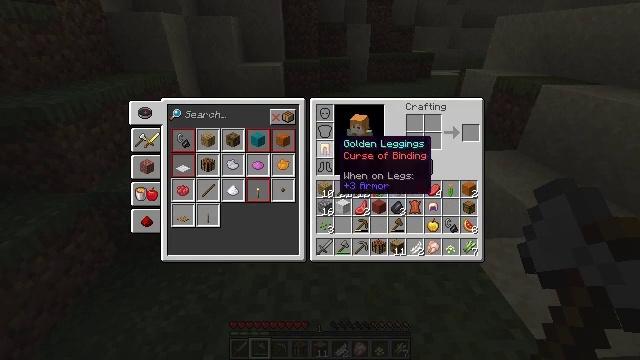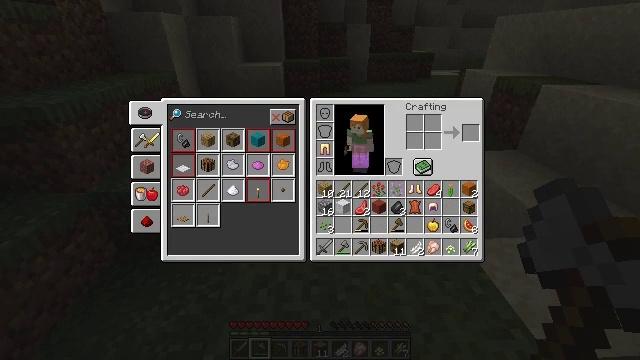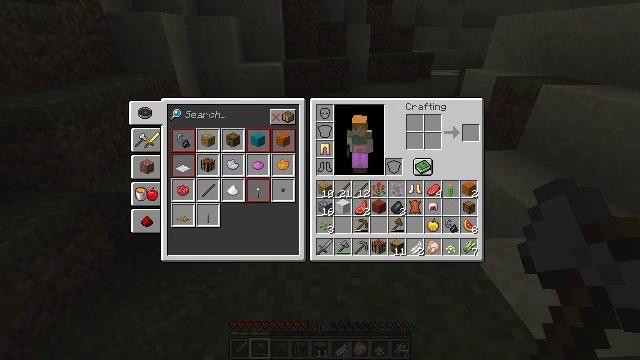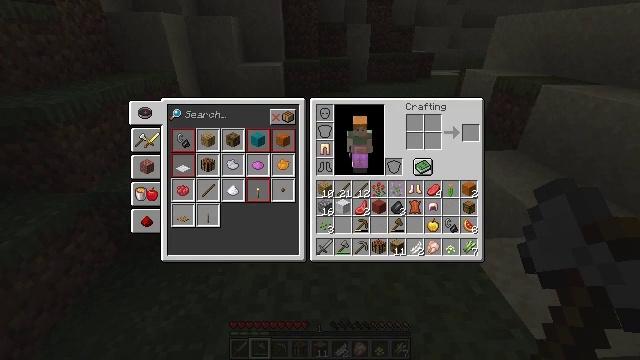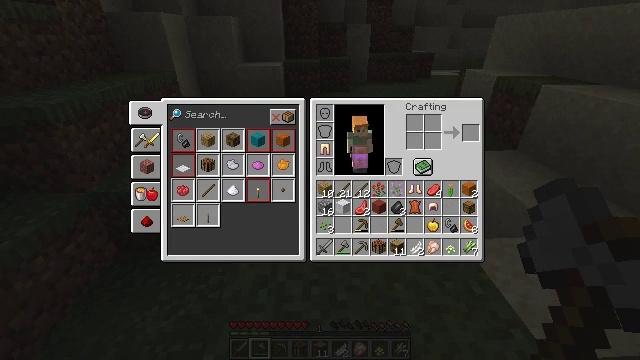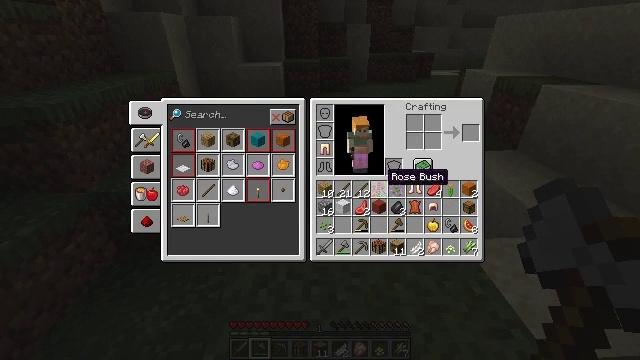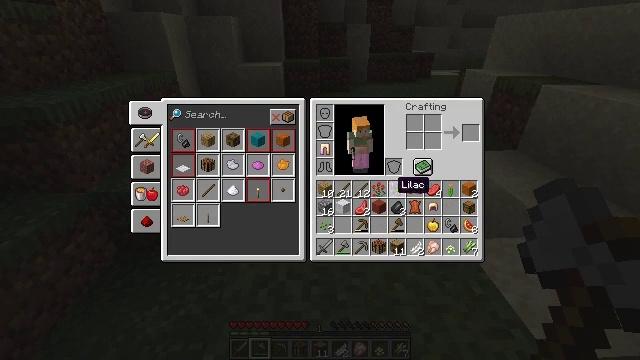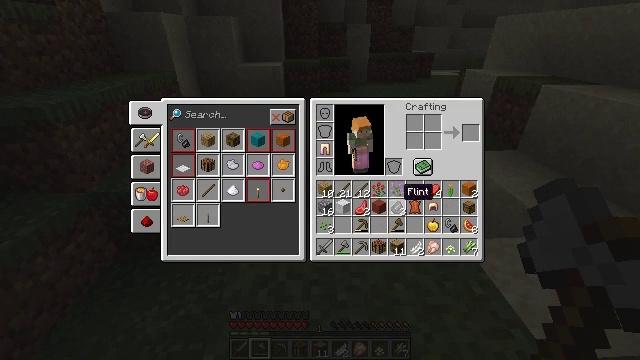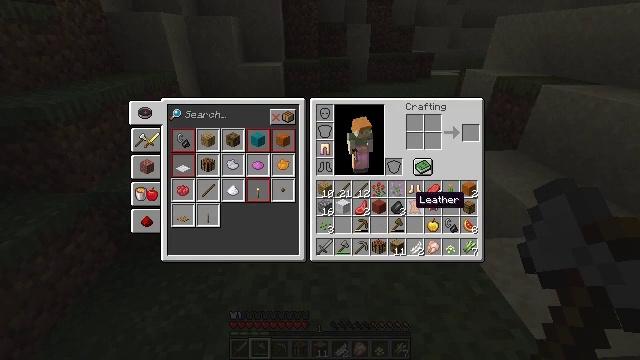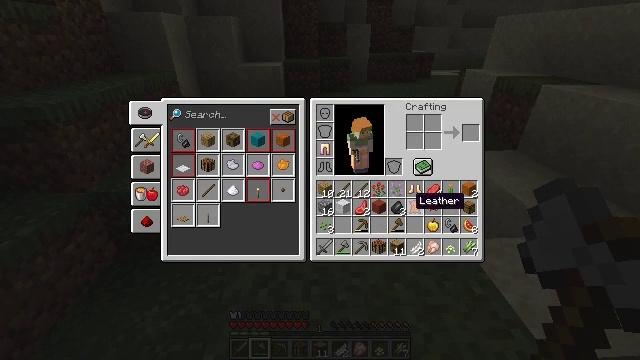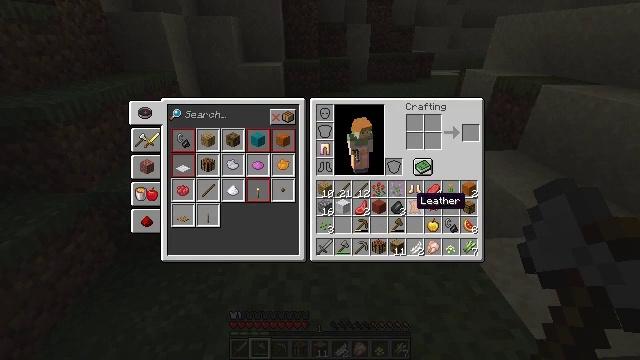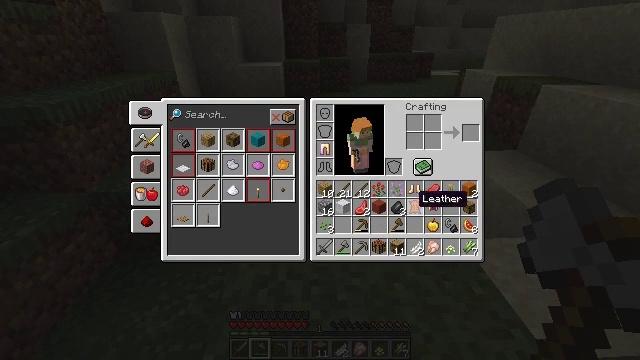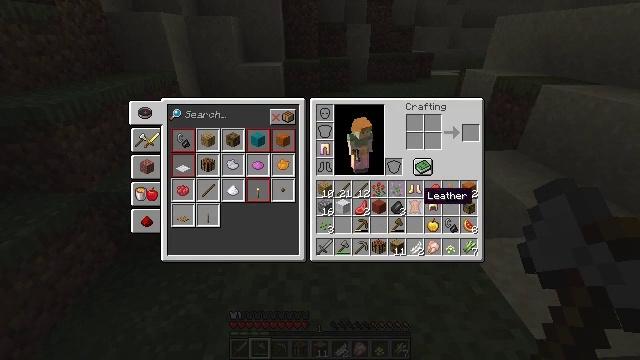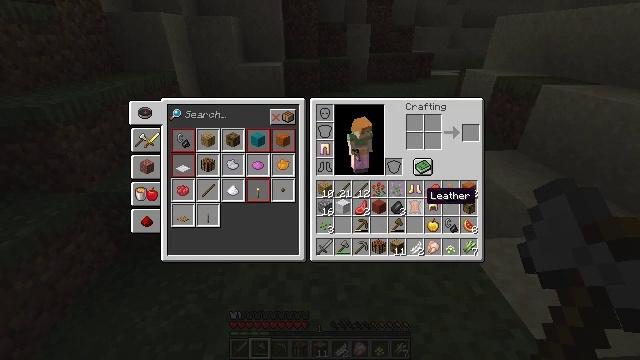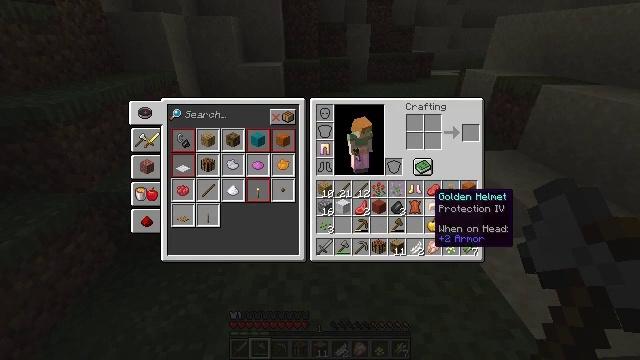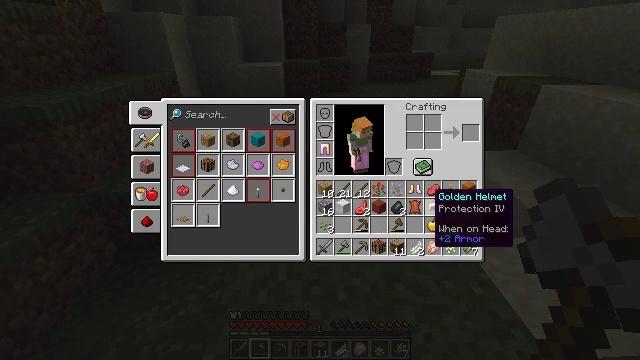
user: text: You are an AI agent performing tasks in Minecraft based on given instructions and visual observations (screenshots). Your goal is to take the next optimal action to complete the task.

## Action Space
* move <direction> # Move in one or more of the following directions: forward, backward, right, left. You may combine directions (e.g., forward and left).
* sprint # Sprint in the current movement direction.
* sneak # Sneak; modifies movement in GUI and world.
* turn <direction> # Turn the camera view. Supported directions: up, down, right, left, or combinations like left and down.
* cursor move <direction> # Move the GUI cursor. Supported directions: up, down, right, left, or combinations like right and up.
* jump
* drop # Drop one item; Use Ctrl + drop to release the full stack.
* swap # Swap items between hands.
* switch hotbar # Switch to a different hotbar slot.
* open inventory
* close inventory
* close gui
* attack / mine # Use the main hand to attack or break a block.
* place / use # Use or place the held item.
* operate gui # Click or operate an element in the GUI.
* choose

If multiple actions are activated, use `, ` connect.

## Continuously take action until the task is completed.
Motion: motion action
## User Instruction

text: Attack the ground to gather sand.
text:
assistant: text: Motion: cursor move right and down
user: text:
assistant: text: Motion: cursor move right and down
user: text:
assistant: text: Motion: no_op
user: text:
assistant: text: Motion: cursor move right
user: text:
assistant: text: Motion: cursor move down
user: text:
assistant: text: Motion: cursor move right and down
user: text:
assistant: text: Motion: no_op
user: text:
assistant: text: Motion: cursor move right and down
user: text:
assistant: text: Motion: no_op
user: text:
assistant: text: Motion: no_op
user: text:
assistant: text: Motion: no_op
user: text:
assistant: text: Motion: no_op
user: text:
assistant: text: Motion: no_op
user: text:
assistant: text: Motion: cursor move right
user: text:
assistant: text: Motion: no_op
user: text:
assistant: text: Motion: no_op
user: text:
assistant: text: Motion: operate gui
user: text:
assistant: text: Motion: operate gui
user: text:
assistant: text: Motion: operate gui
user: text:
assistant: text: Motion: no_op
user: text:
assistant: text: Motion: cursor move left and up
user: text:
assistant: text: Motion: cursor move left and up
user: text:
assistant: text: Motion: cursor move left and up
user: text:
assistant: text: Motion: cursor move left and up
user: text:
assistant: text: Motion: no_op
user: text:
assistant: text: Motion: no_op
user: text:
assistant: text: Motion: no_op
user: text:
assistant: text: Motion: no_op
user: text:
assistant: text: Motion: cursor move up
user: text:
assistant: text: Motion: no_op